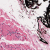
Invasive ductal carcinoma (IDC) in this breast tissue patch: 0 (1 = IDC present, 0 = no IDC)